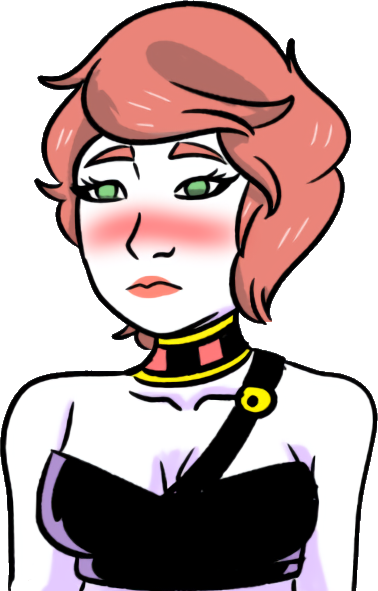
Label: 5_Doomer_Girl